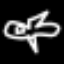
Label: airplane